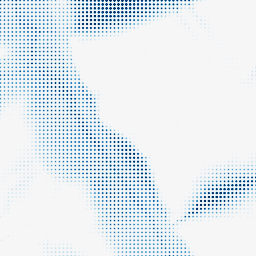
Category: morphological
Decomposition family: morphological
Decomposition parameters: operation: closing
size: 50
Upsampling method: sinc_blackman
Upsampling parameters: scale: 8
kernel_size: 4
Upsampling scale: 8